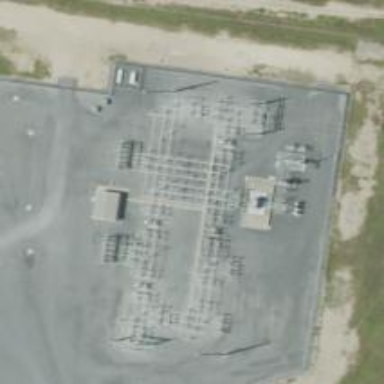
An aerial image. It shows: Switch used for power control.